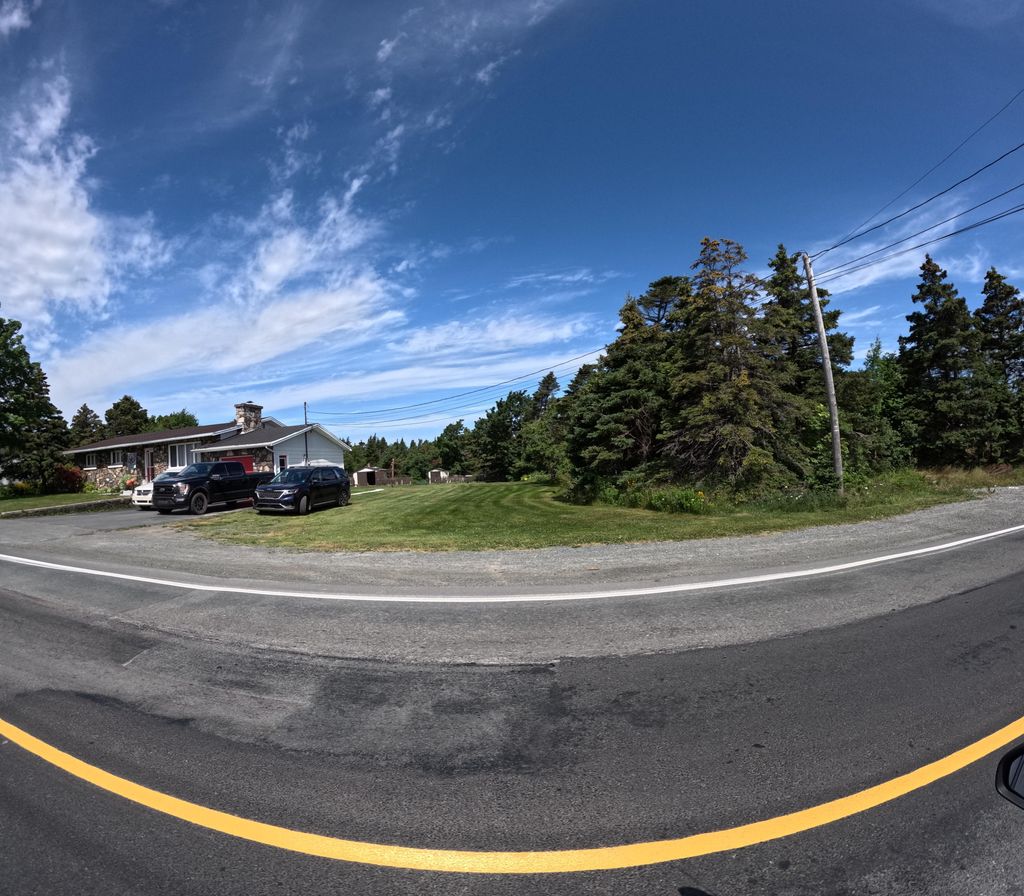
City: st_johns